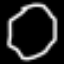
Label: octagon